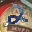
Label: 2